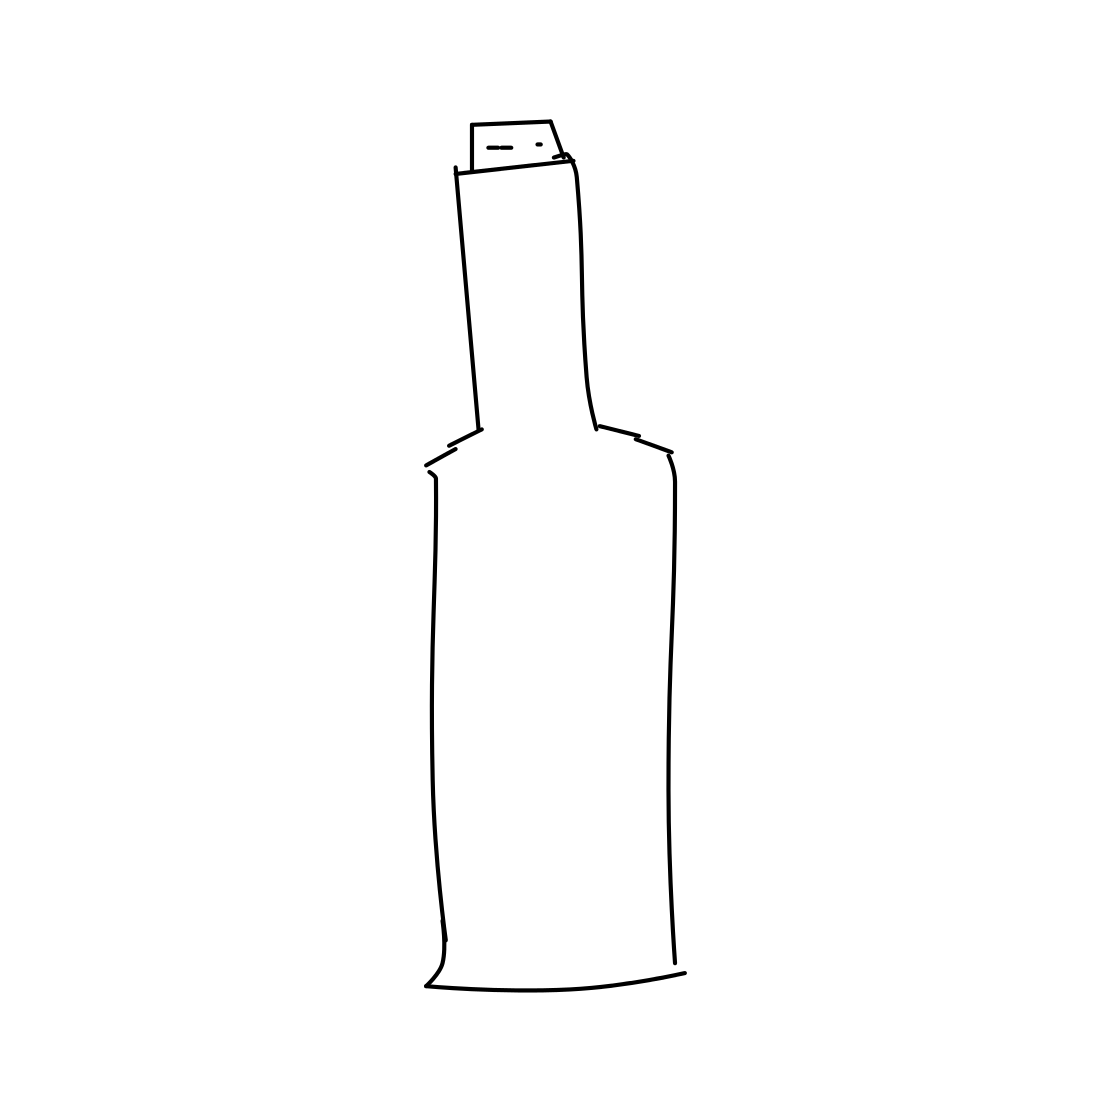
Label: wine-bottle